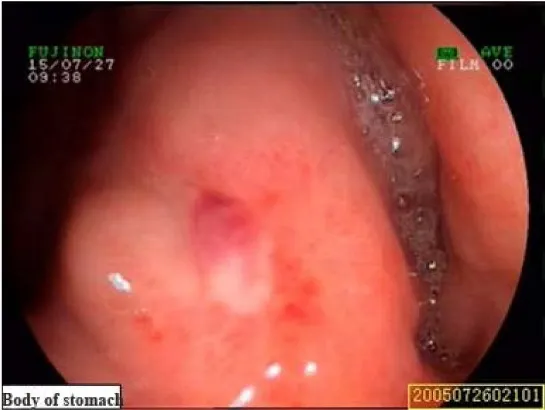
The Esophagogastroduodenoscopy revealed a stage A1 gastric ulcer with bleeding.
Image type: endoscopy (gi_endoscopy)